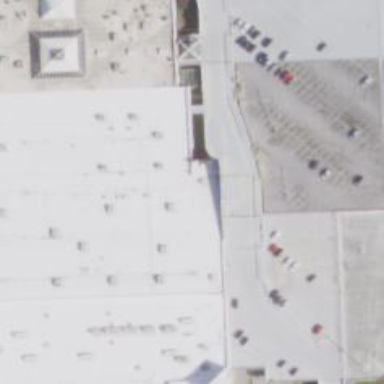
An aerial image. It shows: Department store building section.